Question: I've been able to translate most of the titles but i still have some non-friendly titles on collections (Table of relation)

> Aire\AppBundle\Entity\ProjectSupported:000000002d1a645a000000015441bb1f
How could i custom them?
At best it could be the name of the related object ( and for exemple), at worst just a string.
In that case i'm using en entity with 2 relations
'''
/**
* Owning Side
*
* @ORM\ManyToOne(targetEntity="Investor", inversedBy="supportedProject")
* @ORM\JoinColumn(name="investor_id", referencedColumnName="id")
**/
private $investor;
/**
* Owning Side
*
* @ORM\ManyToOne(targetEntity="Project", inversedBy="supportedProject")
* @ORM\JoinColumn(name="project_id", referencedColumnName="id")
**/
private $project;
'''
Any hints or solutions?
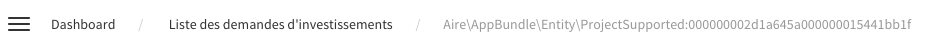
Answer: Sonata is using the '__toString' method for text representation of objects.